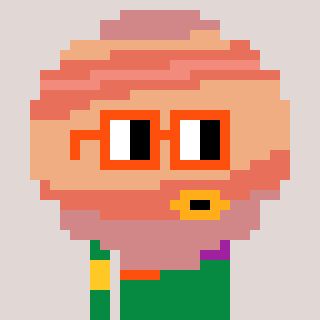
a pixel art character with square orange glasses, a jupiter-shaped head and a green-colored body on a warm background